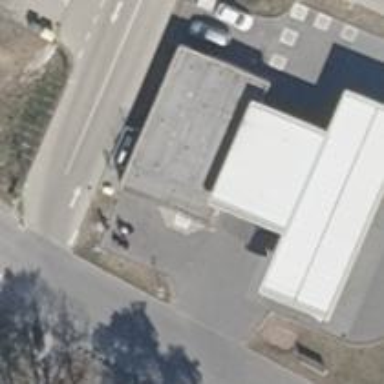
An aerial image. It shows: Concrete service road leading to fuel service area.